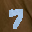
Label: 7